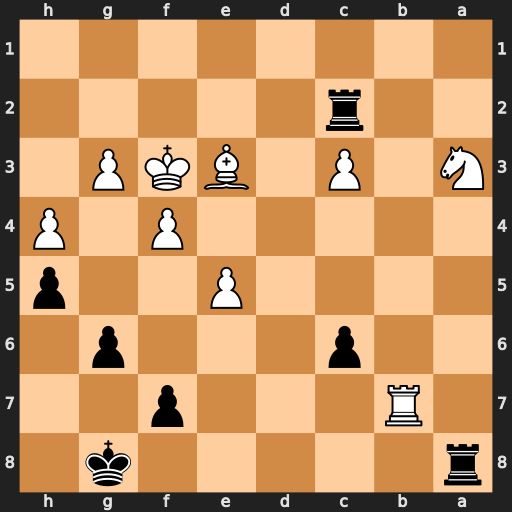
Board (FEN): r5k1/1R3p2/2p3p1/4P2p/5P1P/N1P1BKP1/2r5/8
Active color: b
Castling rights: -
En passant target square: -
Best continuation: Rxa3 Bd4 c5